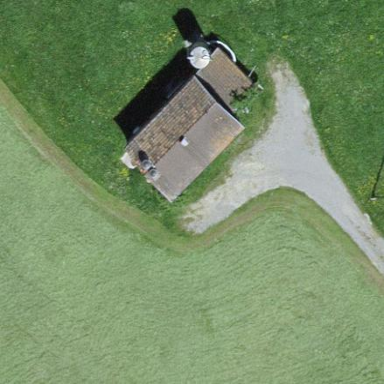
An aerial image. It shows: Shed building.